Question: In my 'ListView' I have an 'ItemTemplate' and 'EditItemTemplate' which look something like this, respectively.

When I click the "Edit" button, and it switches to the 'EditItemTemplate' view on the right, I want to prefill the 'Textbox' and select the corresponding 'option' in the 'DropDownList'. How can I do this?
Before you say to use something like the following, please know that I've already explored every possible variation I can think of. Sorry to be so demanding, but please be prepared to walk me through this one if you answer. ^.^ I've been stuck on this issue for literally months :(
'''
Dim lv As ListView = DirectCast(sender, ListView) 'sender is the ListView on the ItemCommand event
Dim ddl As DropDownList = DirectCast(lv.Items(0).FindControl("NewProductName_ddl"), DropDownList)
Dim tb As TextBox = DirectCast(lv.Items(0).FindControl("NewProductName_tb"), TextBox)
'''
Oh my freaking goodness, SO CLOSE, but no cigar. The following code worked for prefilling when only one item was in the ListView, but when more than one items exist, it throws a :(
'''
'PROBLEM WAS HERE: Compare to the working code in my answer.
Protected Sub NewProduct_ItemDataBound(ByVal sender As ListView, ByVal e As ListViewItemEventArgs) Handles NewProduct.ItemDataBound
If sender.EditIndex > -1 Then
Dim ddl As DropDownList = DirectCast(e.Item.FindControl("NewProductName_ddl"), DropDownList)
Dim tb As TextBox = DirectCast(e.Item.FindControl("NewProductName_cb"), TextBox)
ddl.Items.FindByValue(sender.DataKeys(sender.EditIndex)("ID").ToString).Selected = True 'Prefills the DropDownList
tb.Text = sender.DataKeys(sender.EditIndex)("Product").ToString 'Prefills the TextBox
End If
End Sub
'''
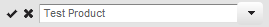
Answer: I am elated beyond imagination!! All caps, nor bold do justice to how happy I am right now :)
First I wanna give props to <URL> which got me pointed in the right direction. Now onto the answer, which is the most ideal variation I have found of the answer provided in the above link:
The 'ItemDataBound' event is the key, but it's important to note that this event will fire for each item that exists in your 'ListView' and for that reason, you must be careful in your approach. Here are two options that worked equally well for me.
- Most elegant; only runs FindControl on the item in question rather than all items.
'''
Protected Sub NewProduct_ItemDataBound(ByVal sender As ListView, ByVal e As ListViewItemEventArgs) Handles NewProduct.ItemDataBound
Dim i As Integer = sender.EditIndex
If i = e.Item.DataItemIndex Then
Dim ddl As DropDownList = DirectCast(e.Item.FindControl("NewProductName_ddl"), DropDownList)
Dim tb As TextBox = DirectCast(e.Item.FindControl("NewProductName_cb"), TextBox)
ddl.Items.FindByValue(sender.DataKeys(i)("ID").ToString).Selected = True 'Prefills the DropDownList
tb.Text = sender.DataKeys(i)("Product").ToString 'Prefills the TextBox
End If
End Sub
'''
- Based on the referenced question, but with a crucial check to ensure non-null object.
'''
Protected Sub NewProduct_ItemDataBound(ByVal sender As ListView, ByVal e As ListViewItemEventArgs) Handles NewProduct.ItemDataBound
Dim i As Integer = sender.EditIndex
If i > -1 Then
Dim ddl As DropDownList = DirectCast(e.Item.FindControl("NewProductName_ddl"), DropDownList)
Dim tb As TextBox = DirectCast(e.Item.FindControl("NewProductName_cb"), TextBox)
If Not IsNothing(ddl) Then
ddl.Items.FindByValue(sender.DataKeys(i)("ID").ToString).Selected = True 'Prefills the DropDownList
End If
If Not IsNothing(tb) Then
tb.Text = sender.DataKeys(i)("Product").ToString 'Prefills the TextBox
End If
End If
End Sub
'''